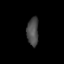
Tissue: lung
Cell type: T cells
Senescence score: 0.212
Nuclear area (px): 320
Mean DAPI intensity: 75.784